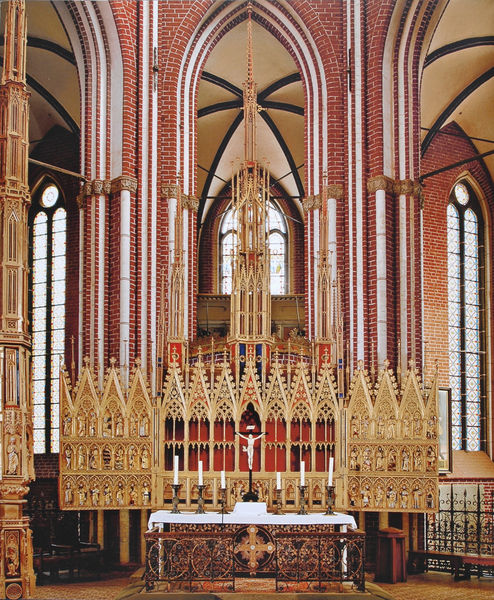
Titel: Hochaltar der ehemaligen Zisterzienser-Abteikirche
Künstler: unbekannt
Standort: Bad Doberan
Institution: Münster
Schlagwörter: blau, flügel, gott, fenster, hell, holz, licht, mitte, pfeiler, säulen, tisch, weiss, rot, ornament, steine, tischtuch, kirche, gold, drei, spitzen, gotik, reiter, farbig, schiff, bogen, türen, giebel, ziegel, backstein, spitz, detail, ornamente, kerze, kerzen, leuchter, fein, hoch, foto, bögen, gewölbe, offen, kirch, kreuz, türmchen, türme, rippen, altar, hochaltar, kathedrale, verziert, kerzenständer, kreuzrippen, gotisch, spitzbogen, spitzbögen, christus, jesus, jesus christus, kreuzigung, altarraum, kirchenraum, chor, kruzifix, heilige, gothik, jesu, streben, sakral, christi, masswerk, dreiteilig, kreut, tabernakel, kirchenfenster, kiche, kirhe, gekreuzigter, flügelaltar, triptychon, katholisch, kreiz, backsteingotik, wandelaltar, aufklappen, us